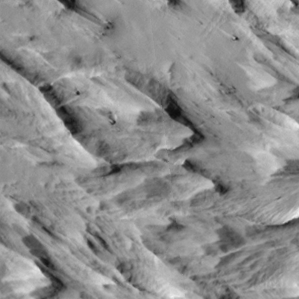
Label: non_frost